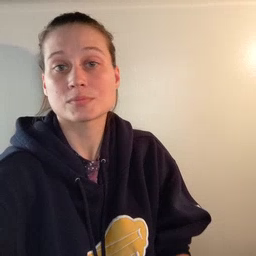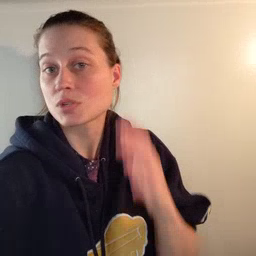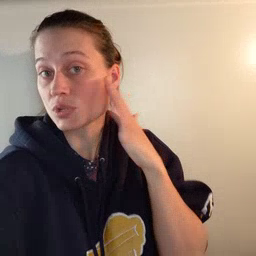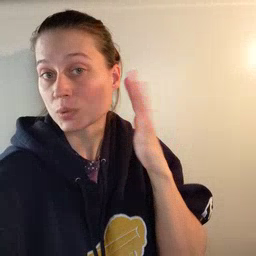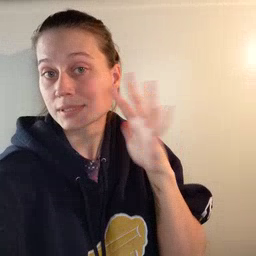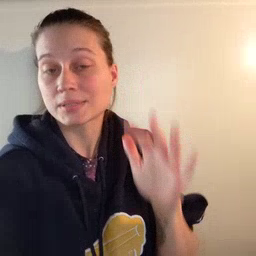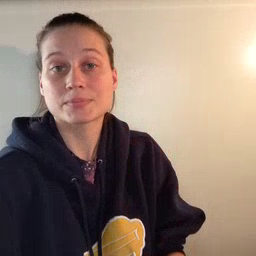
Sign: noisy